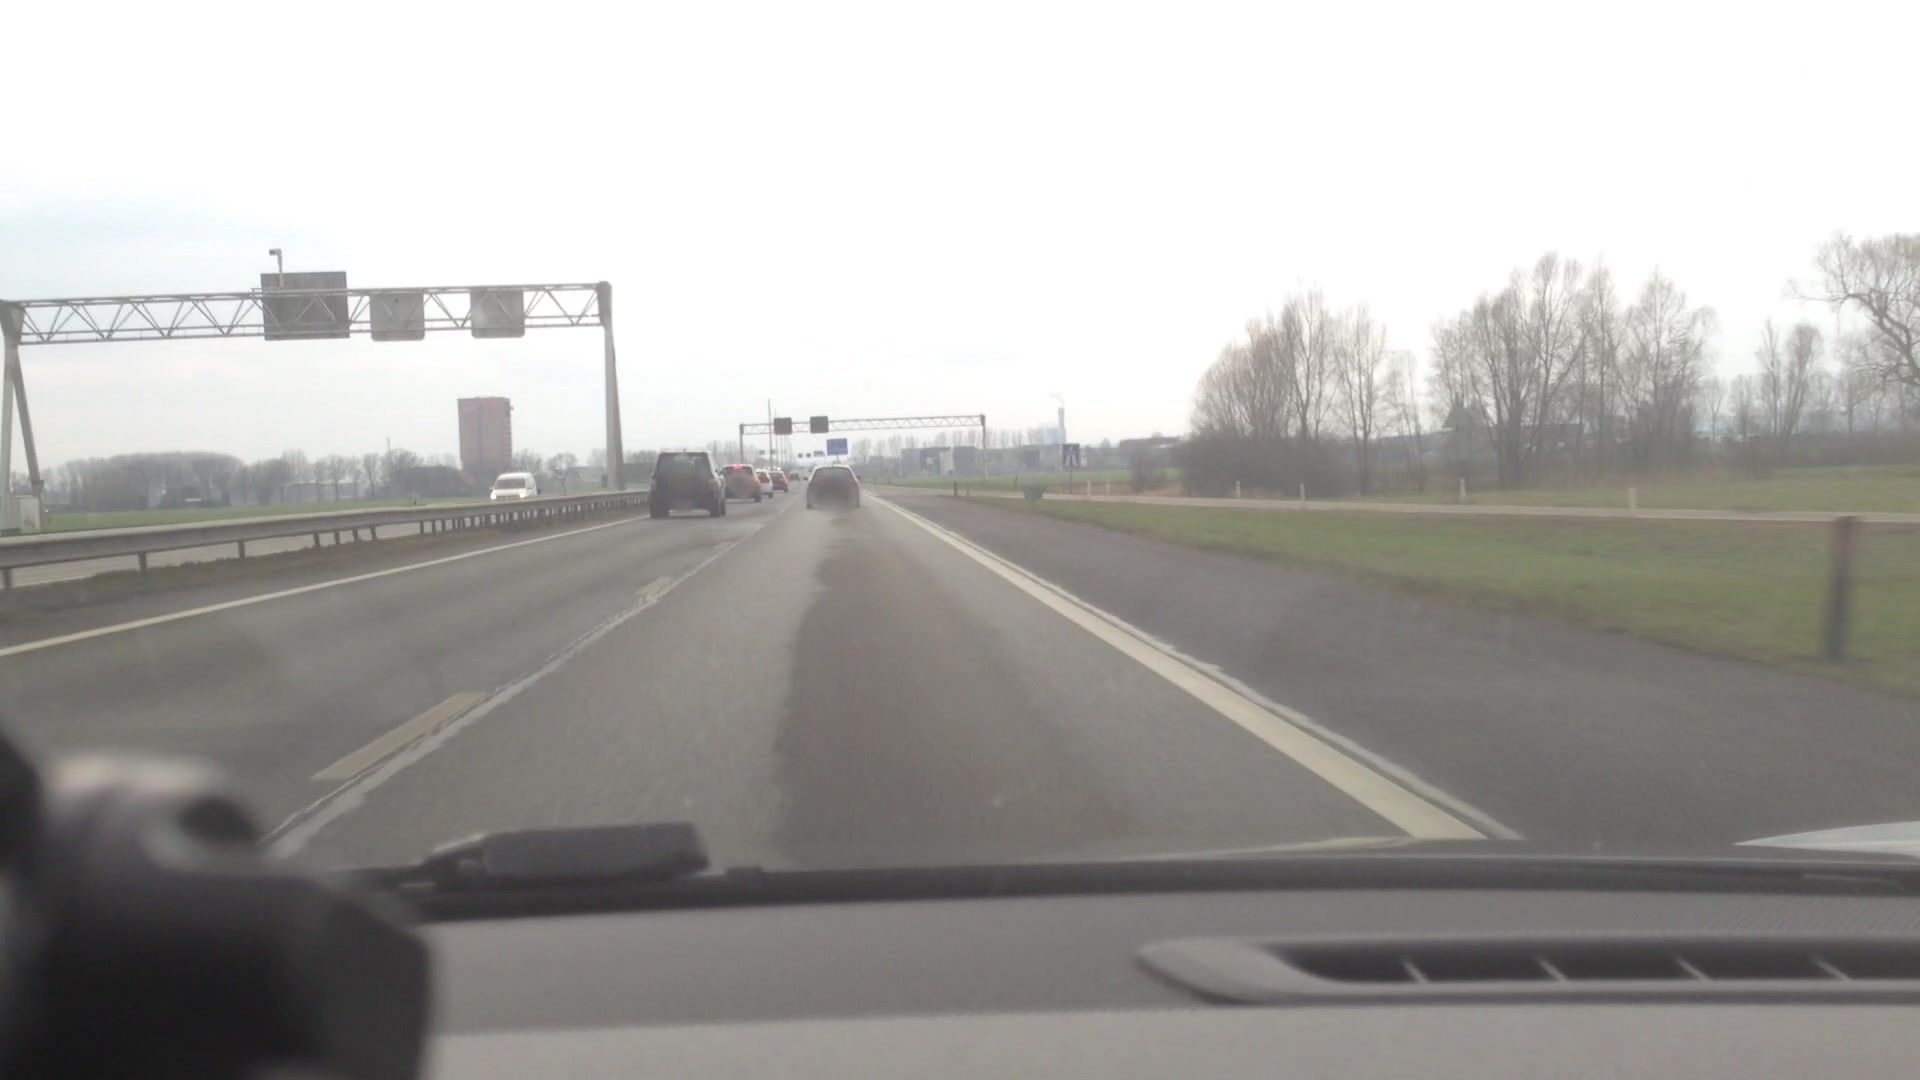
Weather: cloudy
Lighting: day
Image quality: slightly poor
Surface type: driving surface
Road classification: rest_area
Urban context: suburban or peri-urban
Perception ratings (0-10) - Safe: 0.86, Lively: 1.22, Beautiful: 6.1, Boring: 4.1, Depressing: 5.79, Wealthy: 0.94